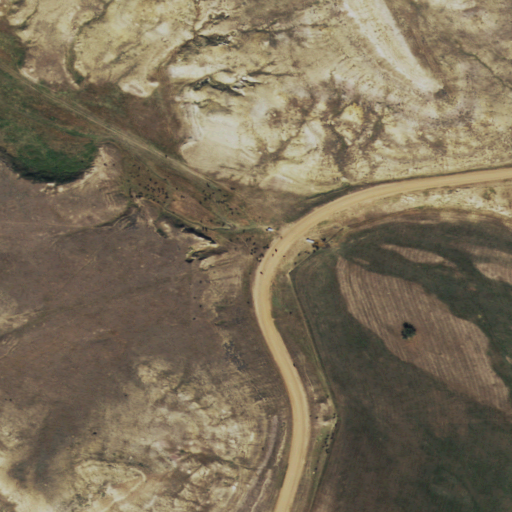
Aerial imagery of valley in Wyoming named Sony Draw containing grassland, shrub, and pasture